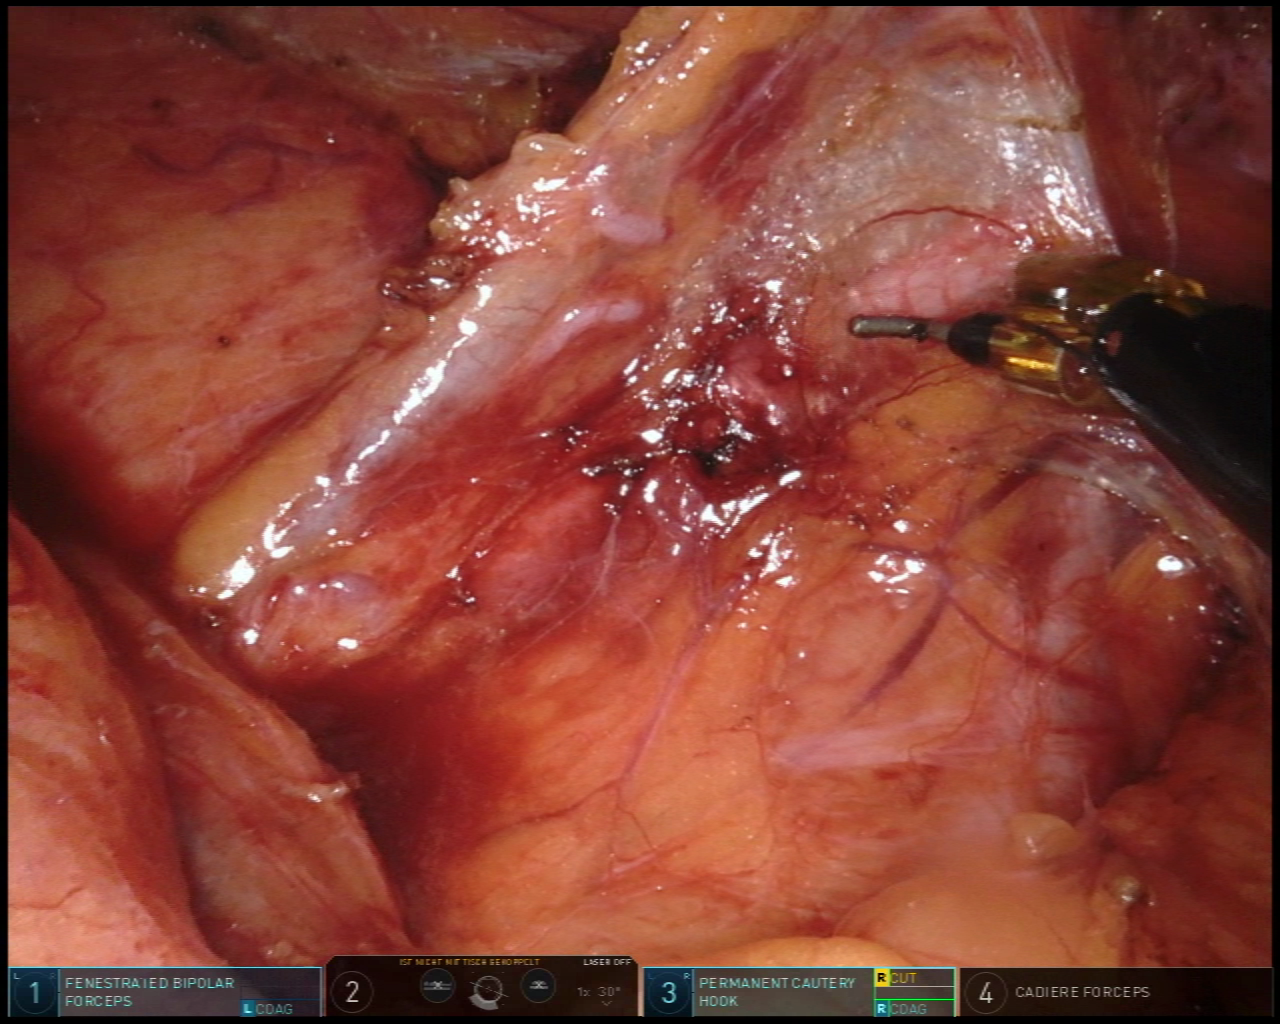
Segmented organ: ureter
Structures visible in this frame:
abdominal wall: no
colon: no
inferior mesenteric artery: no
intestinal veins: no
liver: no
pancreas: no
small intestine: no
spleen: no
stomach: no
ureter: yes
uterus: no
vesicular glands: no